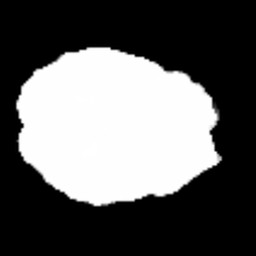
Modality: FA
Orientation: axial
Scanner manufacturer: siemens
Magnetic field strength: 3 T
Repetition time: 3.6 s
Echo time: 0.092 s